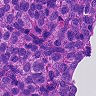
Metastatic tissue present: yes